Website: lowes
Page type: customer-info-address
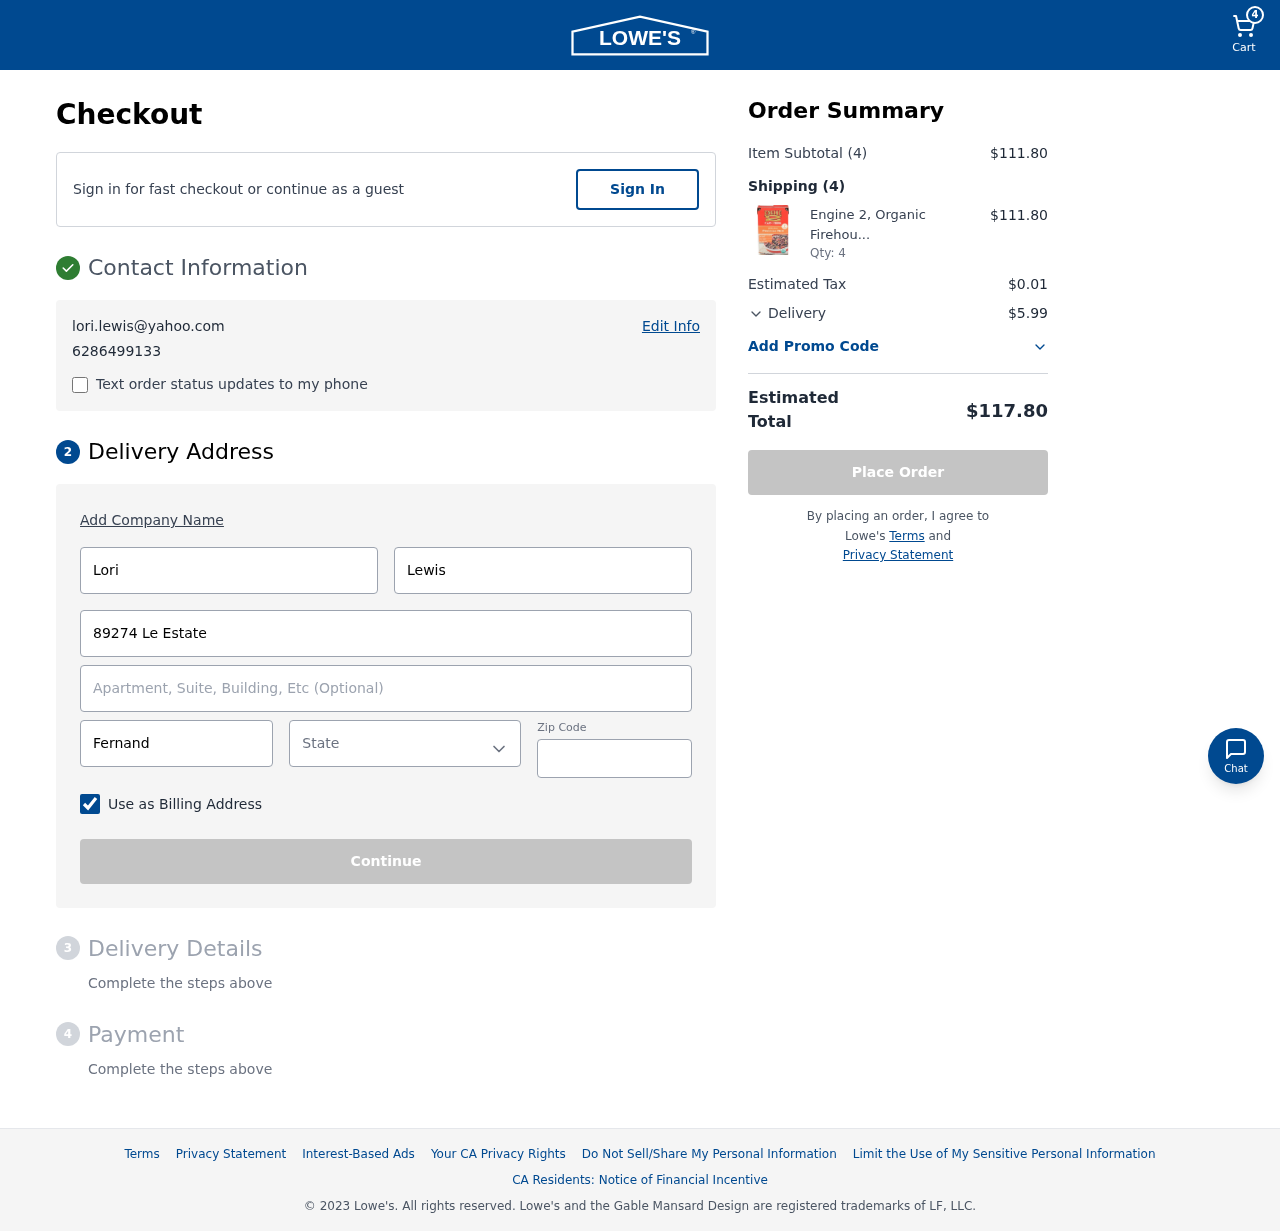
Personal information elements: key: PII_CITY
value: Fernandezberg
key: PII_EMAIL
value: lori.lewis@yahoo.com
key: PII_FIRSTNAME
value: Lori
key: PII_LASTNAME
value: Lewis
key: PII_PHONE
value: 6286499133
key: PII_POSTCODE
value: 67933
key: PII_STATE
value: Kentucky
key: PII_STREET
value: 89274 Le Estate
Product elements: key: PRODUCT1_NAME
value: Engine 2, Organic Firehouse Chili, 17 oz
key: PRODUCT1_QUANTITY
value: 4
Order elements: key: ORDER_NUM_ITEMS
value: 4
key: ORDER_SUBTOTAL
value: $111.80
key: ORDER_NUM_ITEMS2
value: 4
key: ORDER_SUBTOTAL2
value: $111.80
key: ORDER_TAX
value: $0.01
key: ORDER_SHIPPING_COST
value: $5.99
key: ORDER_TOTAL
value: $117.80